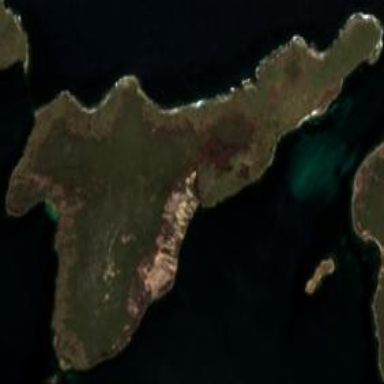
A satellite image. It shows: Island with natural coastline.